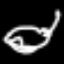
Label: frog